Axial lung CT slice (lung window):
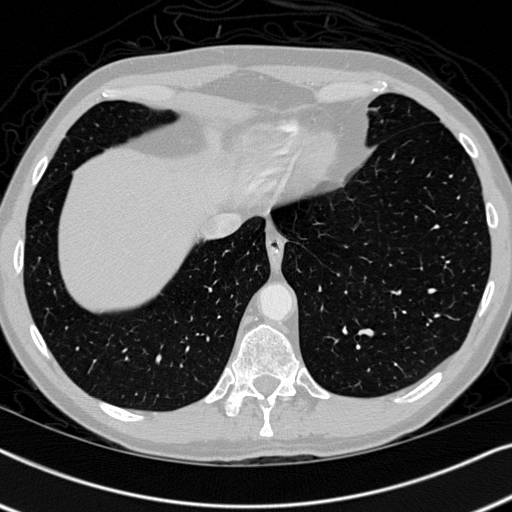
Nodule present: no